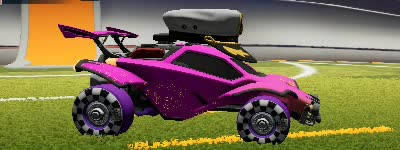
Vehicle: octane